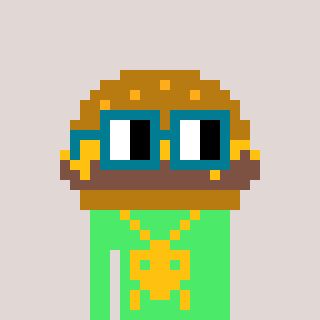
a pixel art character with square dark green glasses, a burger-shaped head and a teal-colored body on a warm background